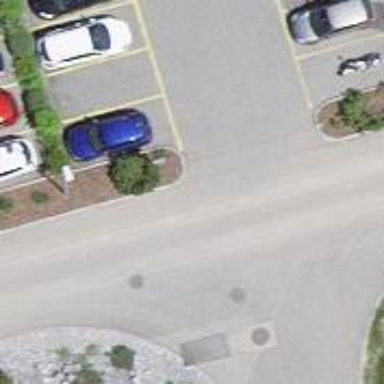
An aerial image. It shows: Parking aisle designated as service road.